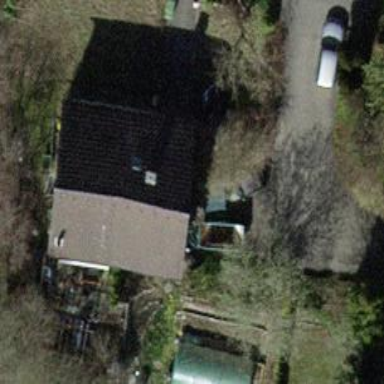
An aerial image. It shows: Detached building with gabled roof.